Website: home-depot
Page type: customer-info-address
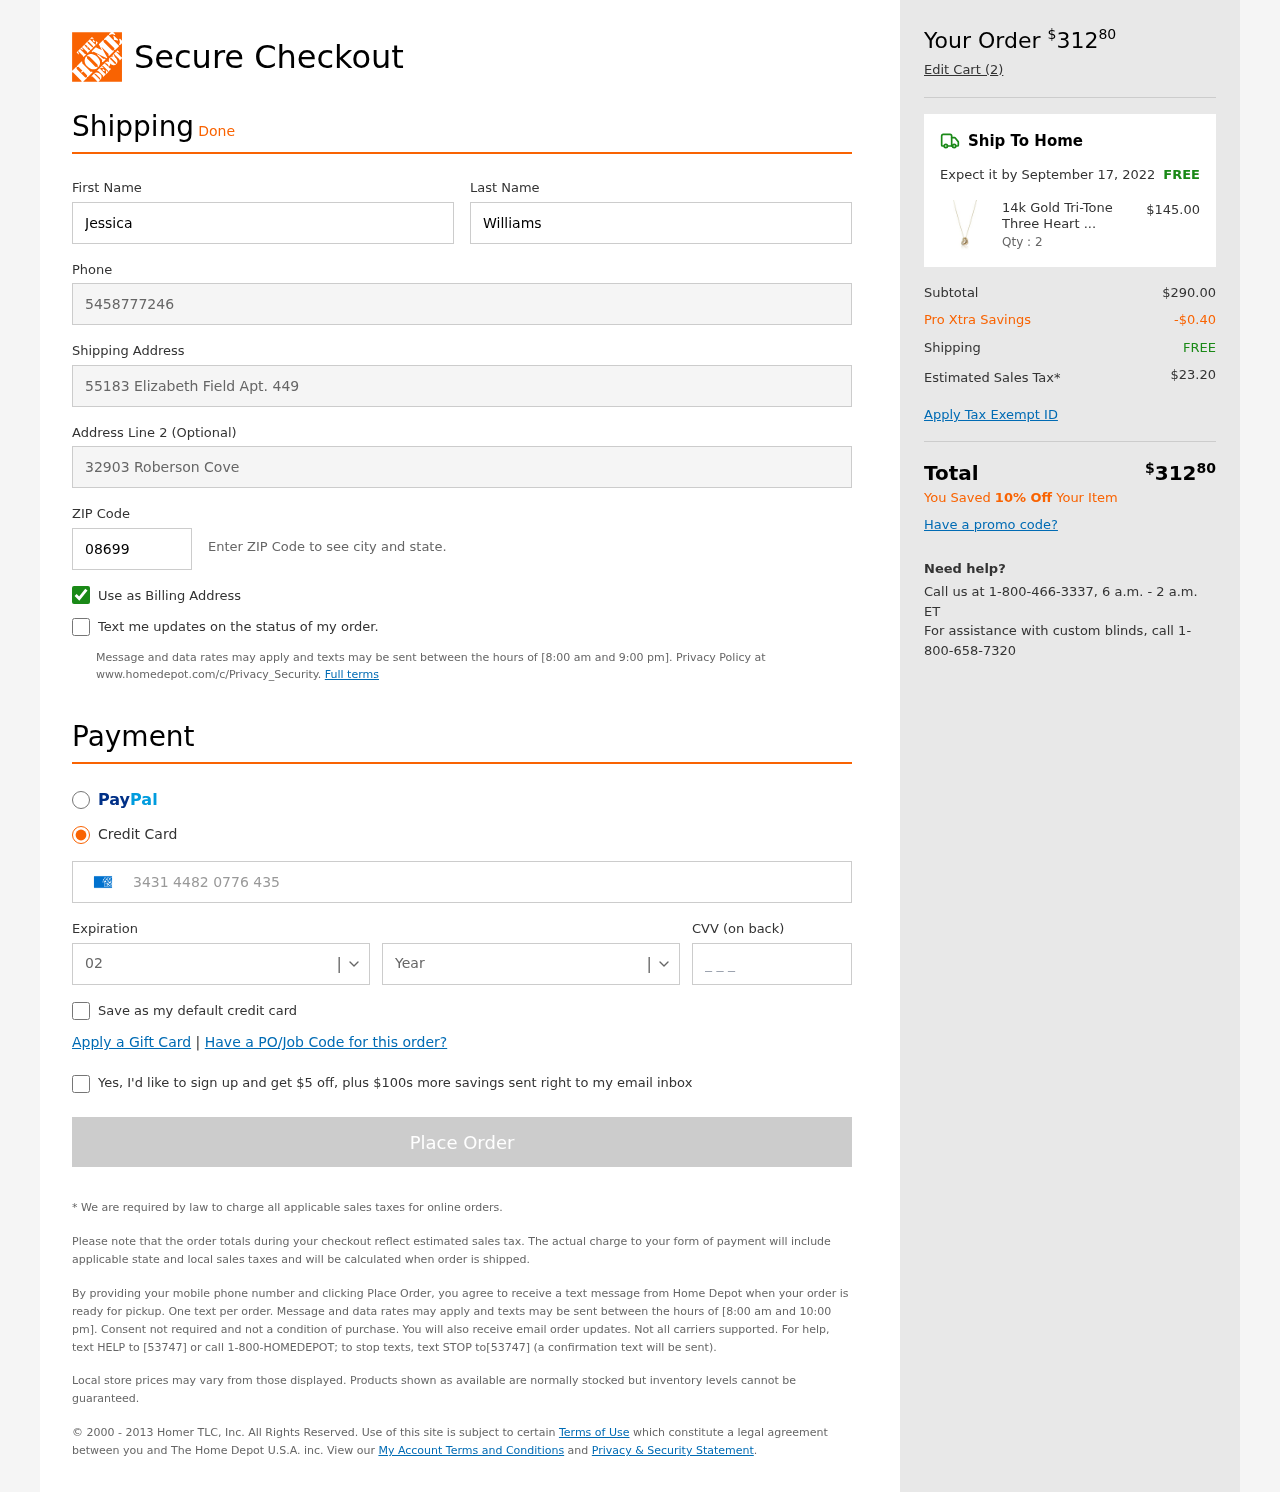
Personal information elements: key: PII_CARD_CVV
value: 8625
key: PII_CARD_EXPIRY_MONTH
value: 02
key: PII_CARD_EXPIRY_YEAR
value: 30
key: PII_CARD_NUMBER
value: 3431 4482 0776 435
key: PII_FIRSTNAME
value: Jessica
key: PII_LASTNAME
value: Williams
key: PII_PHONE
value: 5458777246
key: PII_POSTCODE
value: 08699
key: PII_STREET
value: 55183 Elizabeth Field Apt. 449
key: PII_STREET2
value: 32903 Roberson Cove
Product elements: key: PRODUCT1_NAME
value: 14k Gold Tri-Tone Three Heart Pendant Necklace, 18"
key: PRODUCT1_PRICE
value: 145
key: PRODUCT1_QUANTITY
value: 2
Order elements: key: ORDER_TOTAL
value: $31280
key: ORDER_NUM_ITEMS
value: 2
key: ORDER_DELIVERY_DATE
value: September 17, 2022
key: ORDER_SHIPPING_COST
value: FREE
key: ORDER_SUBTOTAL
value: $290.00
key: ORDER_DISCOUNT
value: -$0.40
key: ORDER_SHIPPING_COST2
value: FREE
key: ORDER_TAX
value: $23.20
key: ORDER_TOTAL2
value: $31280
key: ORDER_SAVINGS_MESSAGE
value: You Saved 10% Off Your Item